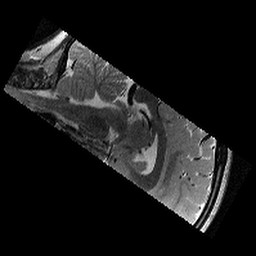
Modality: T2w
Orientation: sagittal
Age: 11
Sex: female
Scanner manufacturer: siemens
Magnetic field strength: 3 T
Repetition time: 9.23 s
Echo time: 0.067 s